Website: walmart
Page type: store-pickup
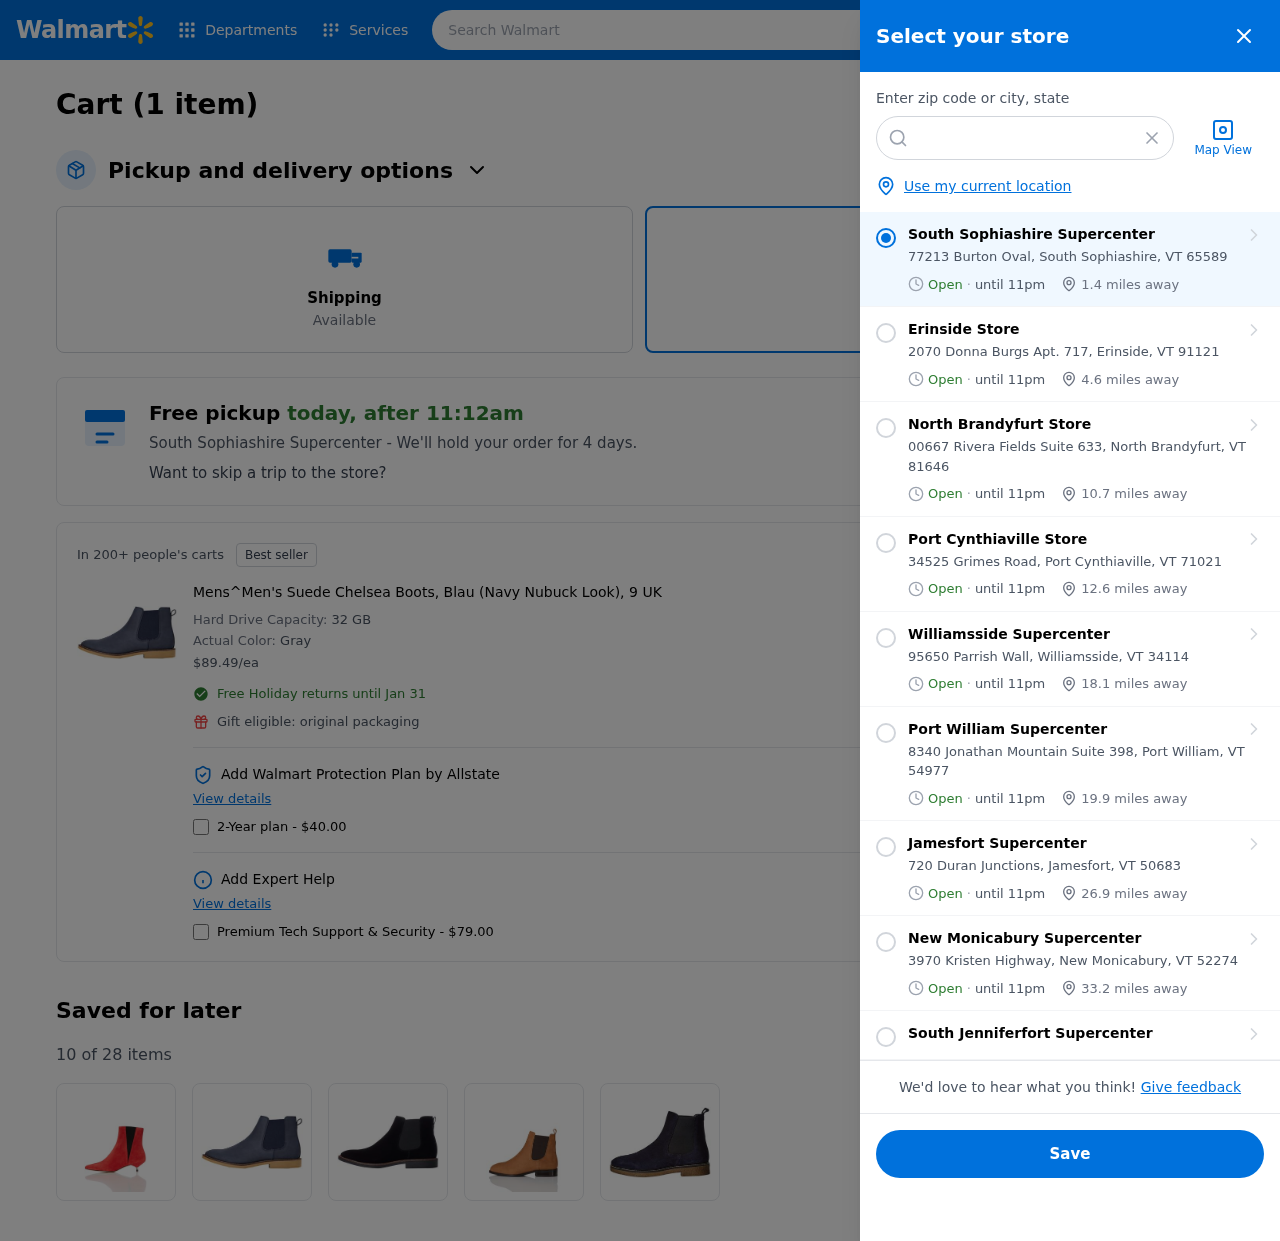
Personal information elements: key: PII_CITY
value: South Sophiashire
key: PII_CITY
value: South Sophiashire Supercenter
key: PII_CITY_STATE_ZIP
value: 77213 Burton Oval, South Sophiashire, VT 65589
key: PII_LOCATION1_CITY
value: Erinside Store
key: PII_LOCATION1_CITY_STATE_ZIP
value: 2070 Donna Burgs Apt. 717, Erinside, VT 91121
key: PII_LOCATION2_CITY
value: North Brandyfurt Store
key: PII_LOCATION2_CITY_STATE_ZIP
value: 00667 Rivera Fields Suite 633, North Brandyfurt, VT 81646
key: PII_LOCATION3_CITY
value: Port Cynthiaville Store
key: PII_LOCATION3_CITY_STATE_ZIP
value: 34525 Grimes Road, Port Cynthiaville, VT 71021
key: PII_LOCATION4_CITY
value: Williamsside Supercenter
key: PII_LOCATION4_CITY_STATE_ZIP
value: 95650 Parrish Wall, Williamsside, VT 34114
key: PII_LOCATION5_CITY
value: Port William Supercenter
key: PII_LOCATION5_CITY_STATE_ZIP
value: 8340 Jonathan Mountain Suite 398, Port William, VT 54977
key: PII_LOCATION6_CITY
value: Jamesfort Supercenter
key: PII_LOCATION6_CITY_STATE_ZIP
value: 720 Duran Junctions, Jamesfort, VT 50683
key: PII_LOCATION7_CITY
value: New Monicabury Supercenter
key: PII_LOCATION7_CITY_STATE_ZIP
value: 3970 Kristen Highway, New Monicabury, VT 52274
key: PII_LOCATION8_CITY
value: South Jenniferfort Supercenter
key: PII_POSTCODE
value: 65589
Product elements: key: PRODUCT1_NAME
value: Mens^Men's Suede Chelsea Boots, Blau (Navy Nubuck Look), 9 UK
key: PRODUCT1_PRICE
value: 89.49
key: PRODUCT1_DESC
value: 32 GB
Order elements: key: ORDER_NUM_ITEMS
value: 1
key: ORDER_NUM_ITEMS
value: Cart (1 item)
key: ORDER_DELIVERY_DATE
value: today, after 11:12am
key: ORDER_ITEM1_QUANTITY
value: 1
Search elements: key: HEADER_SEARCH
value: Search Walmart
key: SEARCH_LOCATION
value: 65589